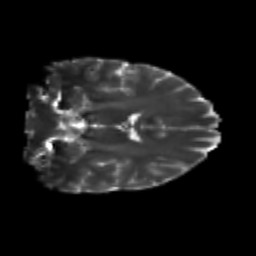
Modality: T2w
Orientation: coronal
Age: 24
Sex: male
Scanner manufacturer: siemens
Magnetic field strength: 3 T
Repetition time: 3.5 s
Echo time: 0.104 s